Field crop: maize
Growth stage: 1
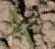
Species: atriplex